Question: I have googled this and read a lot but did not find an answer that suits my needs, so I'll ask here:
I would like to have a gradient background in my JFrame. Currently the background is a single colour. My code looks something like this:
'''
//imports
public class Game {
//some other irrelevant instance variables
JFrame frame = new JFrame("Game");
public Game() {
frame.getContentPane().setBackground(new Color(200,220,200));
frame.setDefaultCloseOperation(JFrame.EXIT_ON_CLOSE);
frame.setLayout(null);
frame.setPreferredSize(new Dimension(frameX,frameY)); //frameX and frameY are instance variables
getMenu(); //method that adds a few JLabels to the JFrame and so on
}
}
'''
The methods that I have read about apply to classes that extend JPanel or JFrame (and then use GradientPaint or something like that), but as you can see I use JFrame as an instance variable. Can someone help me out?
Edit: Picture:

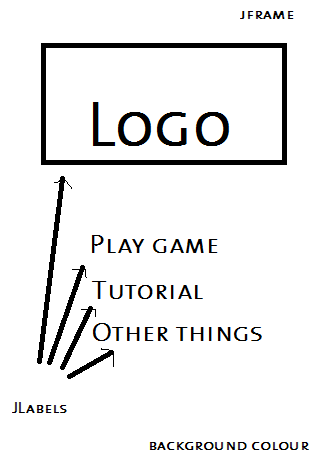
Answer: Now, obviously, your example image above does not specify buttons and does not add a label for the message at the bottom. But since it was obvious you intended the user to select those options, I buttons. The label at the bottom is just to show proof they buttons (with an action listener attached, to show the message).
The advantage of using actual buttons is that they are also keyboard accessible (press to see the first message, press to navigate to the next one...
If the game does not need to be keyboard accessible, you can swap those out for labels and add a mouse listener. I'll leave that to you.
The code has a lot of comments containing the word 'adjust'. Look at them closely, check the JavaDocs, adjust them as needed..

'''
import java.awt.*;
import java.awt.event.*;
import java.awt.image.BufferedImage;
import javax.swing.*;
import javax.swing.border.EmptyBorder;
public class GradientPaintBackground {
public static void main(String[] args) {
Runnable r = new Runnable() {
@Override
public void run() {
// the GUI as seen by the user (without frame)
JPanel gui = new JPanel(new BorderLayout(15, 15)) {
@Override
public void paintComponent(Graphics g) {
super.paintComponent(g);
Point point1 = new Point(10, 10);
Point point2 = new Point(
getWidth() - 10,
getHeight() - 10);
final GradientPaint gp = new GradientPaint(
point1, Color.YELLOW,
point2, new Color(255, 225, 100),
true);
// we need a Graphics2D to use GradientPaint.
// If this is Swing, it should be one..
final Graphics2D g2 = (Graphics2D) g;
g2.setPaint(gp);
g.fillRect(0, 0, getWidth(), getHeight());
}
};
// adjust size to need.
gui.setBorder(new EmptyBorder(20, 20, 20, 20));
// Start: Add components
// adjust size to size of logo
BufferedImage logo = new BufferedImage(
100, 40, BufferedImage.TYPE_INT_RGB);
JLabel logoLabel = new JLabel(new ImageIcon(logo));
gui.add(logoLabel, BorderLayout.NORTH);
// adjust spacing to need
JPanel menuPanel = new JPanel(new GridLayout(0, 1, 20, 20));
menuPanel.setBorder(new EmptyBorder(5, 55, 5, 5));
// allow the BG to show through..
menuPanel.setOpaque(false);
gui.add(menuPanel);
String[] actionTexts = new String[]{
"Play Game", "Tutorial", "Other"
};
final JLabel messages = new JLabel("Ready to play? "
+ "Select an option");
gui.add( messages, BorderLayout.PAGE_END );
ActionListener al = new ActionListener() {
@Override
public void actionPerformed(ActionEvent e) {
if (e.getSource() instanceof JButton) {
JButton b = (JButton)e.getSource();
messages.setText(b.getText() + " selected!");
}
}
};
for (int ii = 0; ii < actionTexts.length; ii++) {
JButton b = new JButton(actionTexts[ii]);
b.setContentAreaFilled(false);
b.setHorizontalAlignment(SwingConstants.LEADING);
b.setBorder(null);
b.addActionListener(al);
menuPanel.add(b);
}
// End: Add components
JFrame f = new JFrame("Gradient Background in JFrame");
f.add(gui);
// Ensures JVM closes after frame(s) closed and
// all non-daemon threads are finished
f.setDefaultCloseOperation(JFrame.DISPOSE_ON_CLOSE);
// See https://stackoverflow.com/a/<PHONE>/418556 for demo.
f.setLocationByPlatform(true);
// ensures the frame is the minimum size it needs to be
// in order display the components within it
f.pack();
f.setMinimumSize(f.getSize());
// should be done last, to avoid flickering, moving,
// resizing artifacts.
f.setVisible(true);
}
};
// Swing GUIs should be created and updated on the EDT
// http://docs.oracle.com/javase/tutorial/uiswing/concurrency
SwingUtilities.invokeLater(r);
}
}
'''
## General Tip
Java GUIs might have to work on a number of platforms, on different screen resolutions & using different PLAFs. As such they are to exact placement of components. This is why you are continually seeing the types of problems you see. Toss layouts out the window, and all hell breaks loose.
To organize the components for a robust GUI, instead use layout managers, or <URL>.
1.
2.